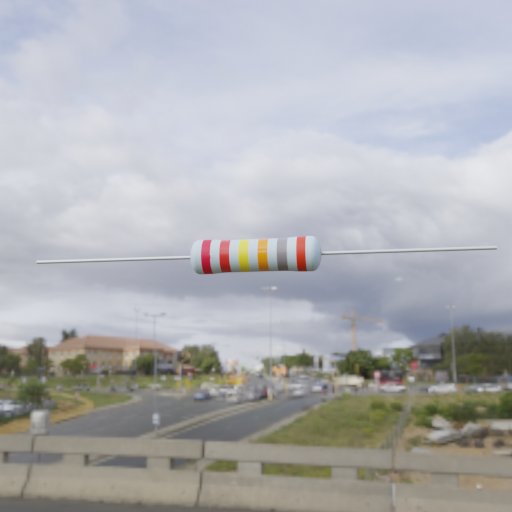
Resistor colour bands (in order): red, red, yellow, orange, gray, red